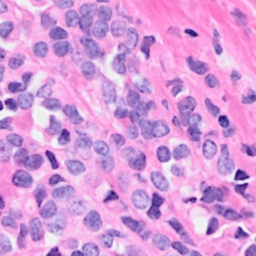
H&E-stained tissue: Breast